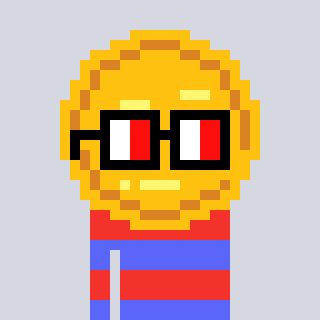
a pixel art character with square glasses with black frames and red eyes, a medal-shaped head and a purple-colored body on a cool background